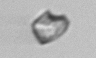
Label: detritus_transparent